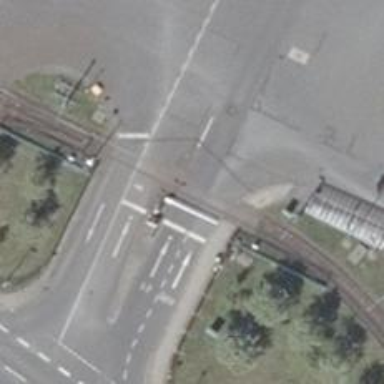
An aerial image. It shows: Tram level crossing on the railway.